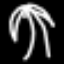
Label: palm tree